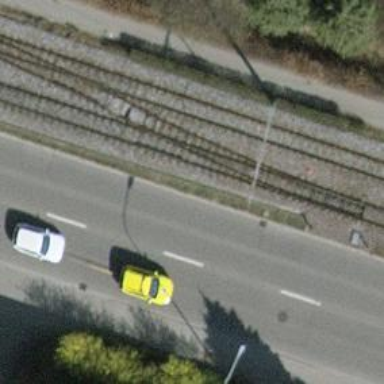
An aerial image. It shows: Narrow-gauge railway track with electrified contact line. The railway has one track.